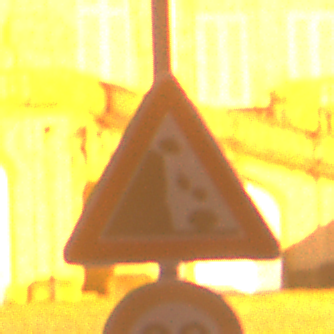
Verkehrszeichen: SteinschlagLinks
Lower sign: Geschwindigkeit20
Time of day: Night
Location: Outdoor (Suburban)
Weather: PartlyCloudy
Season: NotSpecified
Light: Artificial